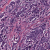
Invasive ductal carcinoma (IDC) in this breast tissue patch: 1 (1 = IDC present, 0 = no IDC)